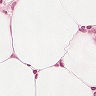
Metastatic tissue present: no